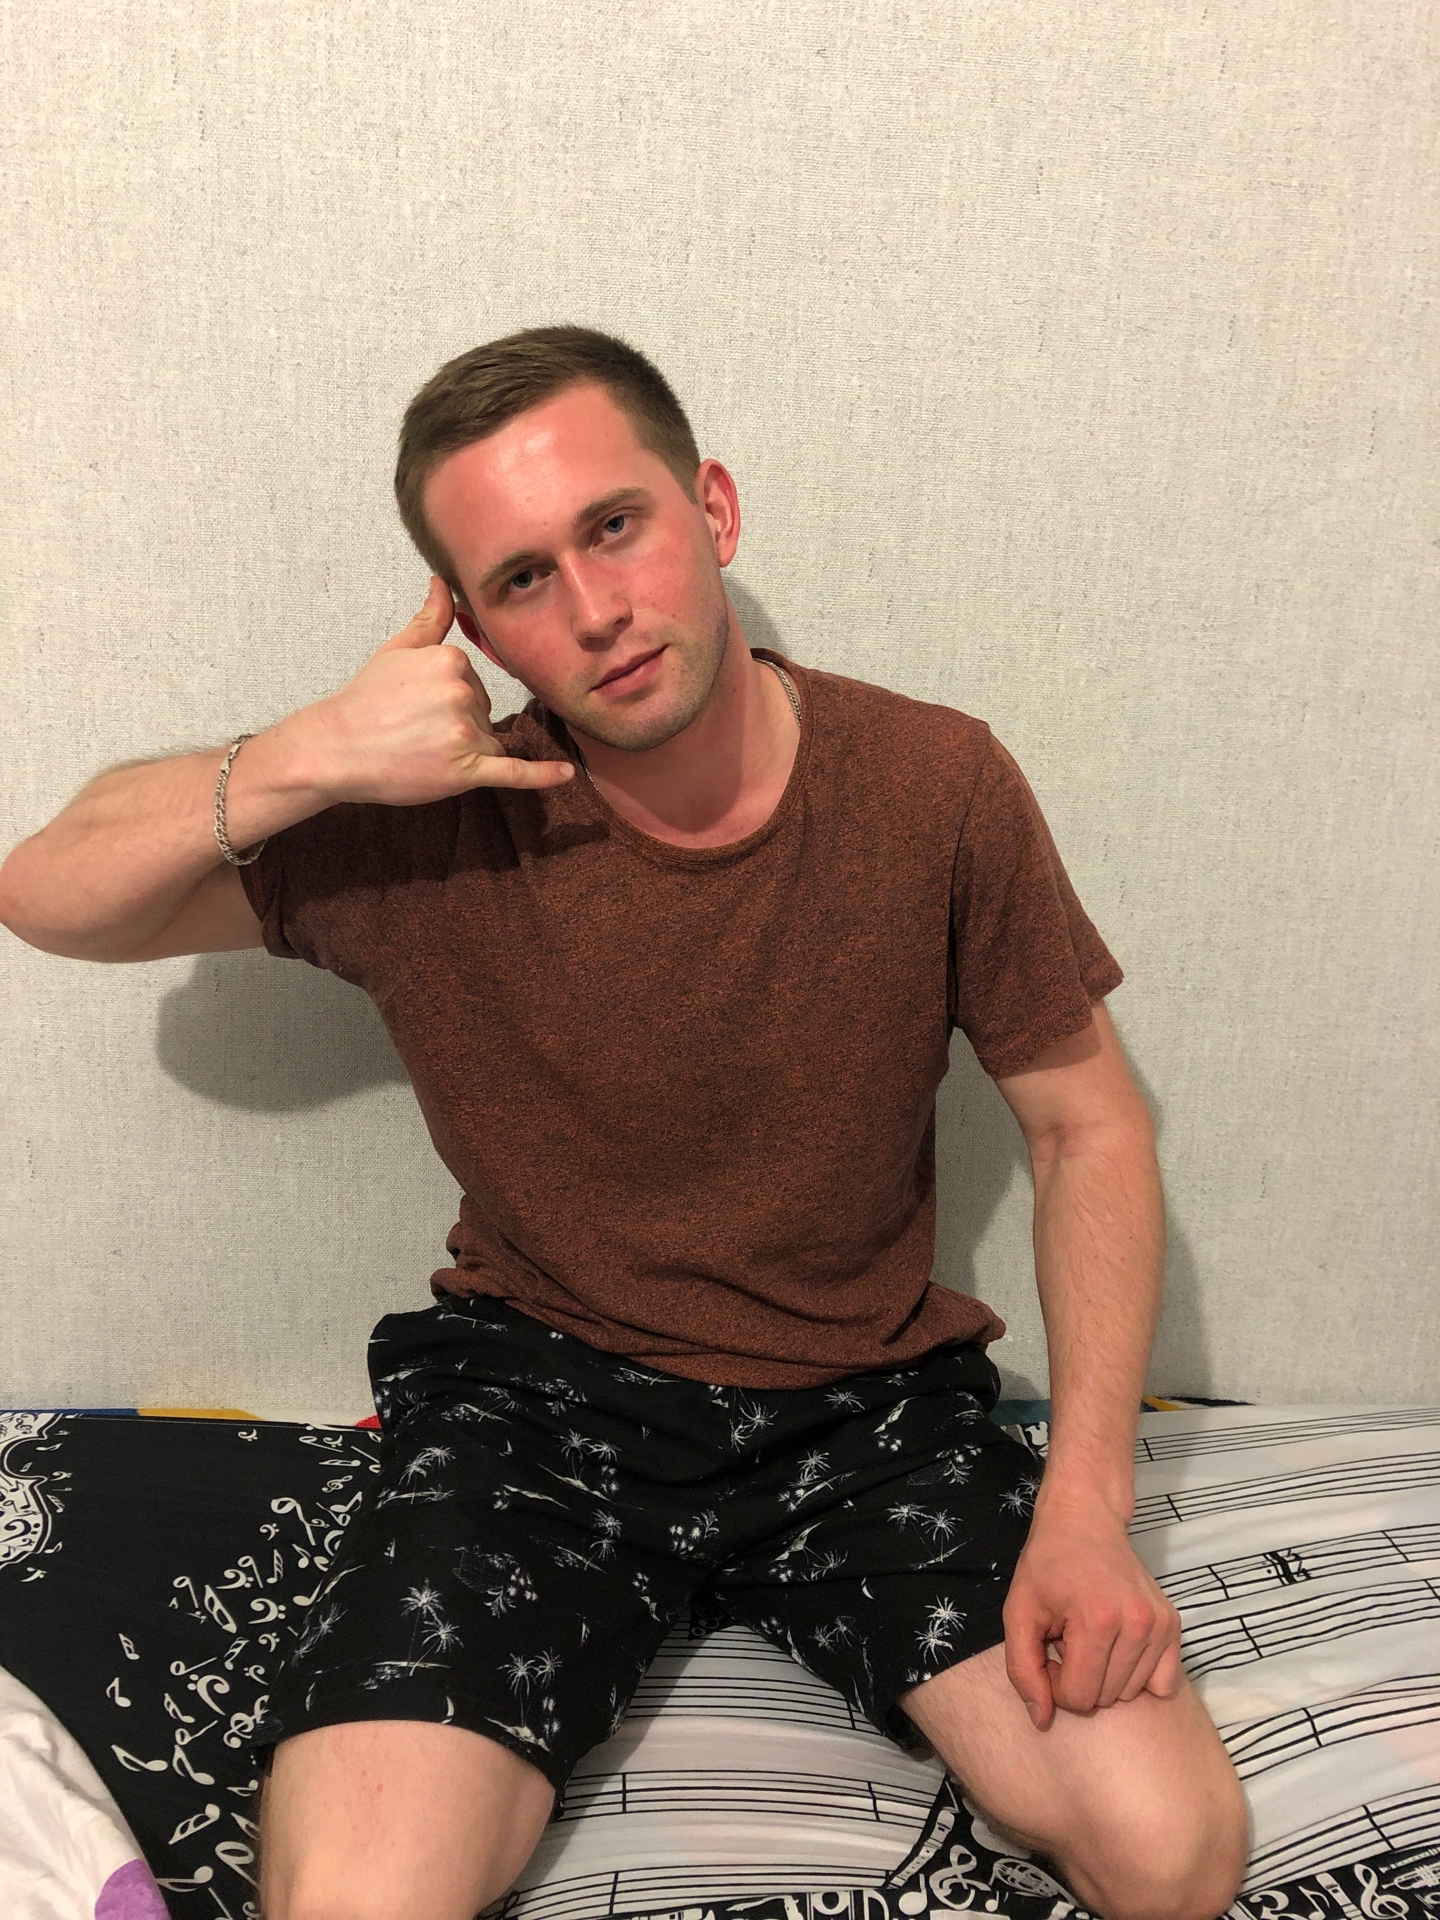
Label: clear